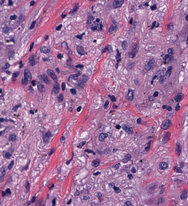
Tumor epithelial tissue: no
Tumor-associated stroma tissue: yes
Normal tissue: no